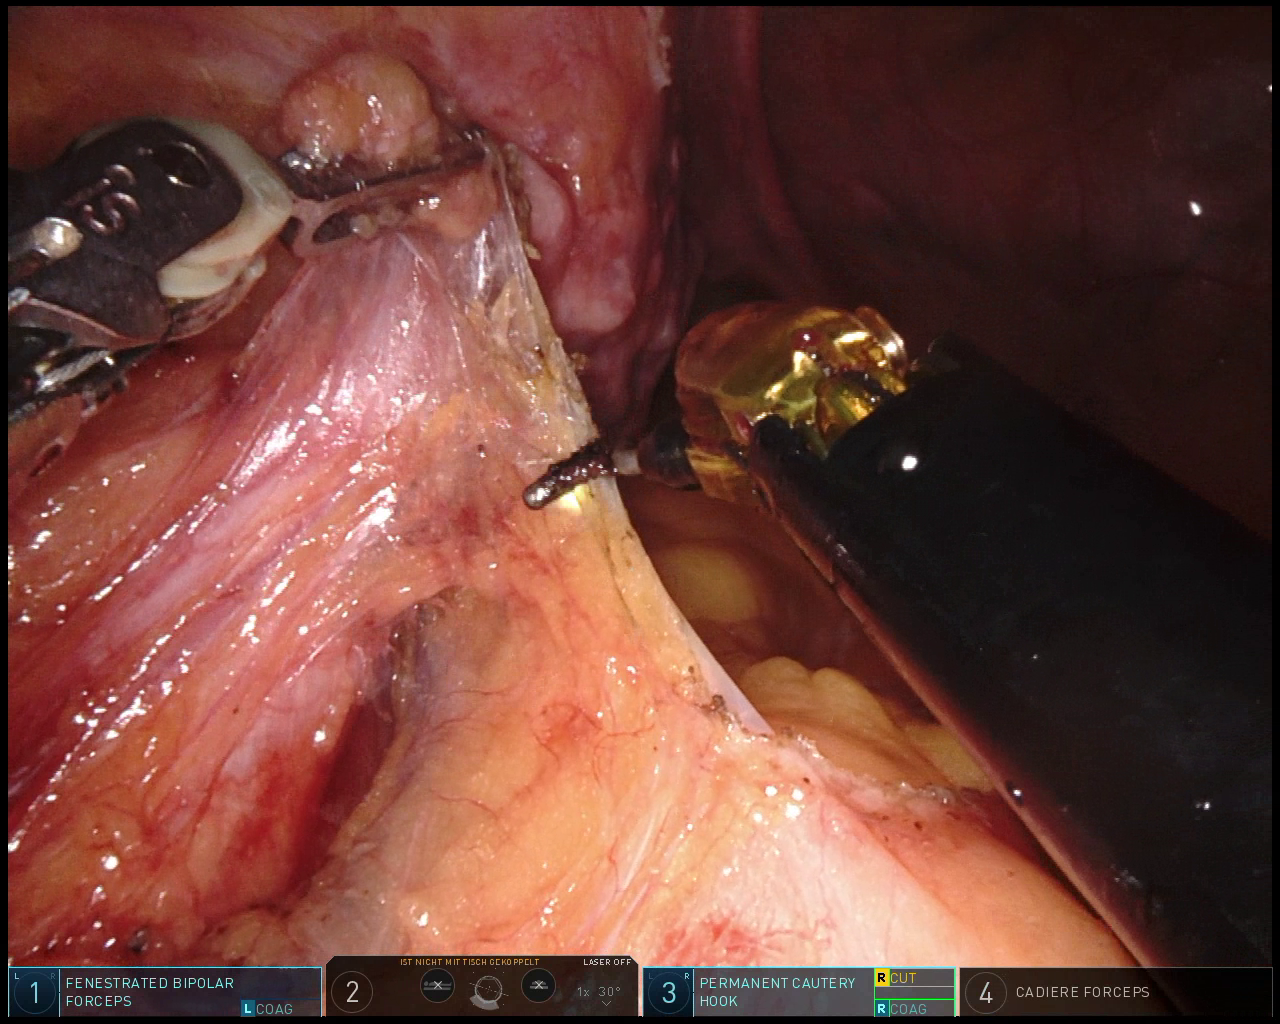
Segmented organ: ureter
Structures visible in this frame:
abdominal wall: no
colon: no
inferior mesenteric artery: no
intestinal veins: no
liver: no
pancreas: no
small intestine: no
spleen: no
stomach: no
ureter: yes
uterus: yes
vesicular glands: no